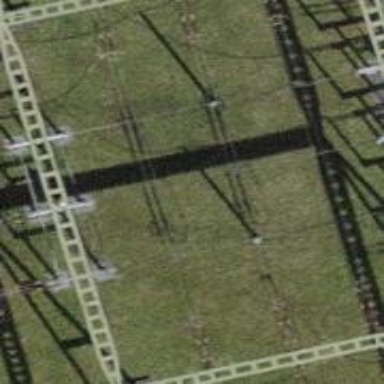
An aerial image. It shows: Power line with three cables in bay configuration.